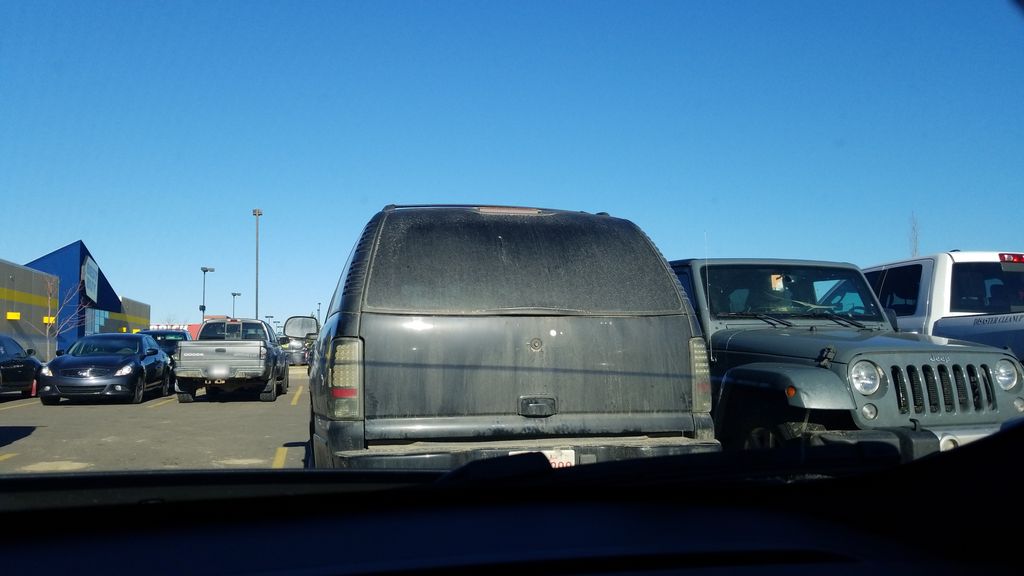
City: edmonton